三年级 · 算术
我会列坚式计算。

(1) $120+290=$

(2) $630-250=$

(3) $340+180=$

(4) $850-360=$

(5) $420+360=$

(6) $700-240=$
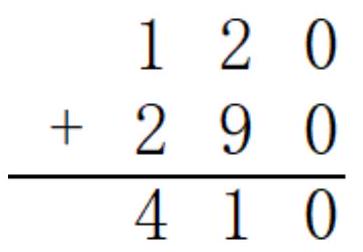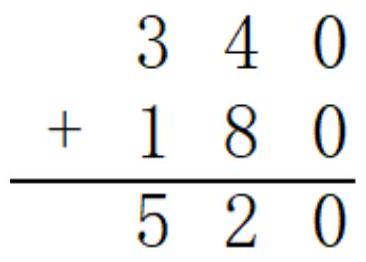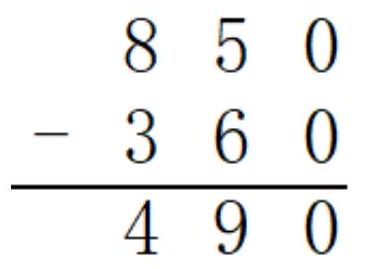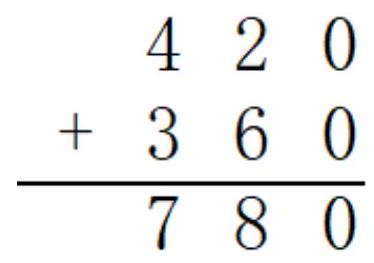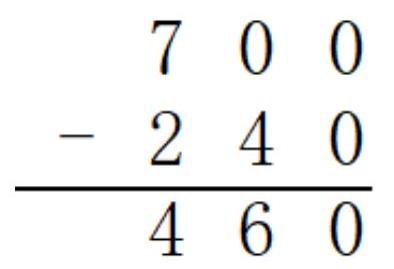
答案: 1) $120+290=410$

(2) $630-250=380$

$\begin{array}{r}630 \\ -\quad 250 \\ \hline 380\end{array}$

(3) $340+180=520$

(4) $850-360=490$

(5) $420+360=780$

(6) $700-240=460$